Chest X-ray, AP view. Patient: 46 years old, sex M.
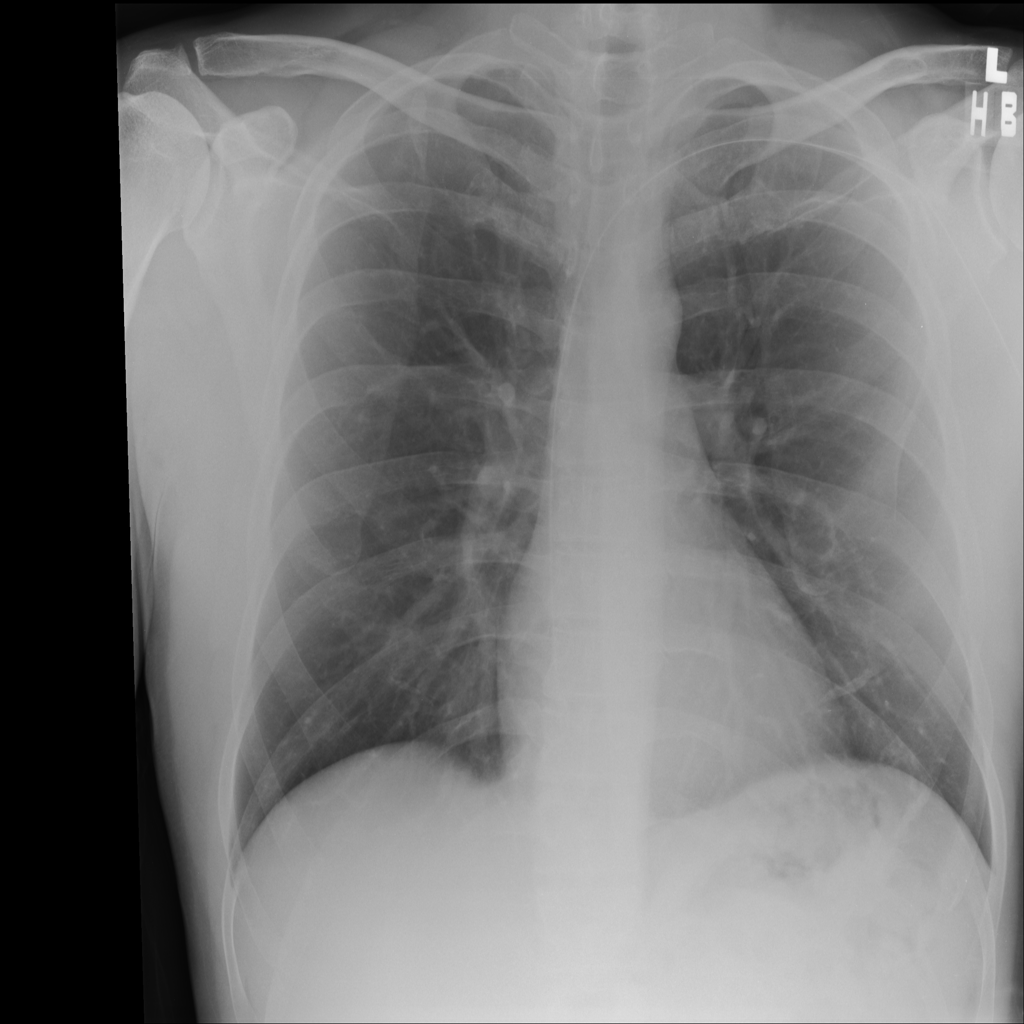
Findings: No Finding